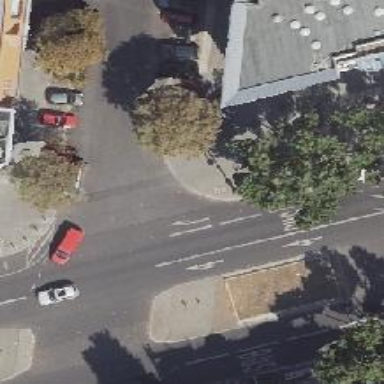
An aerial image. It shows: Unmarked crossing on the road.